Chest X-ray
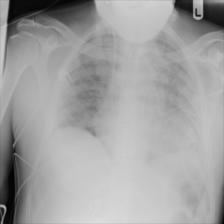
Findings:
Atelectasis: negative
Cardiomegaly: negative
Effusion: negative
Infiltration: positive
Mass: negative
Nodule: negative
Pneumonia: negative
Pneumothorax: negative
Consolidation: negative
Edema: negative
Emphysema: negative
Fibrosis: negative
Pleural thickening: negative
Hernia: negative